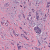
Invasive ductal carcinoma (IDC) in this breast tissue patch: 1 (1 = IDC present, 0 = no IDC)